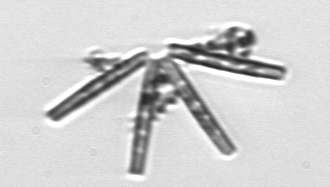
Label: Thalassionema